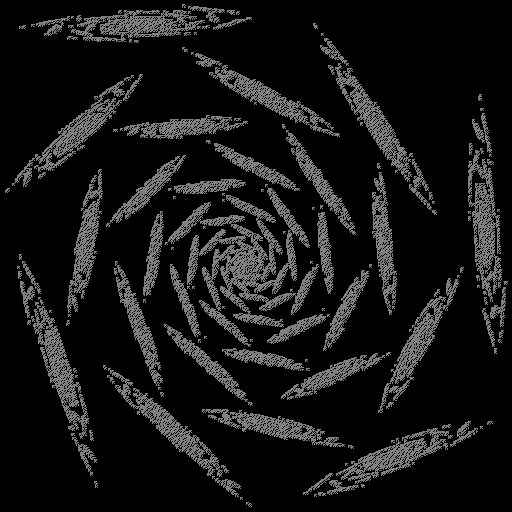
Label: rose